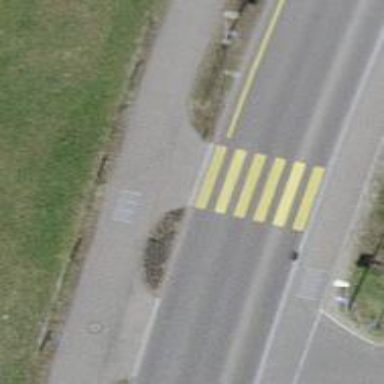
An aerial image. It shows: Marked road crossing with visible markings.